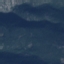
Label: HerbaceousVegetation